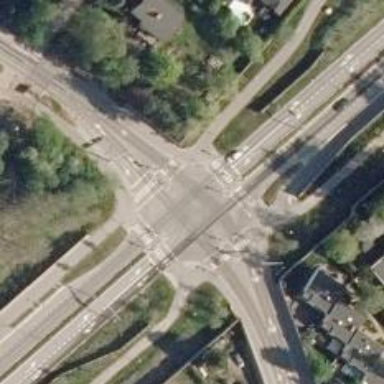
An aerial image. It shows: Secondary road with junction.